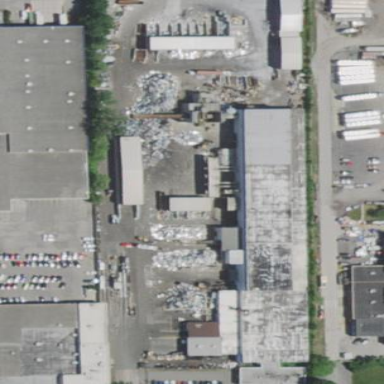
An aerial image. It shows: Scrap yard located in industrial area.